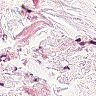
Metastatic tissue present: no